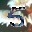
Label: 5